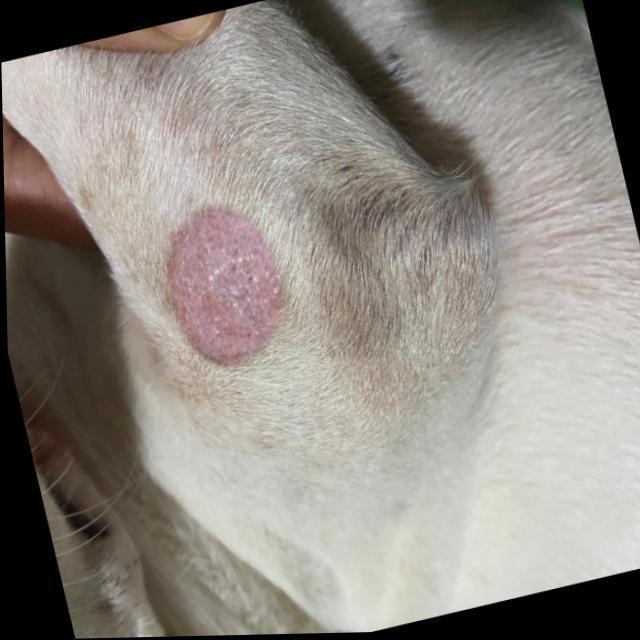
Canine ringworm (Dermatophytosis) — fungal infection caused by Microsporum or Trichophyton. Presents with circular alopecia, scaling, crusting, and broken hairs.